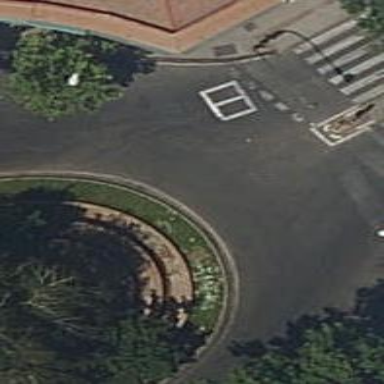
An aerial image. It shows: Secondary road around roundabout.